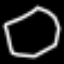
Label: octagon